Chest X-ray:
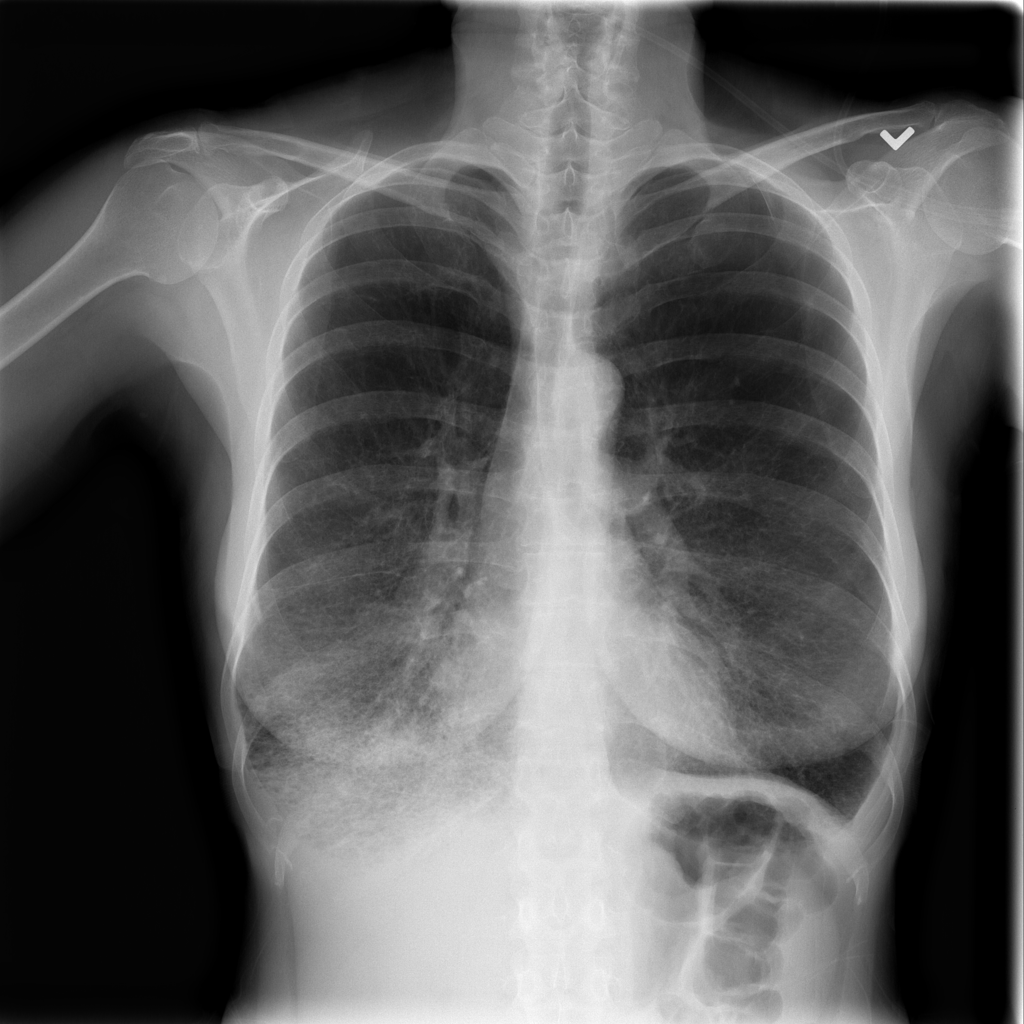
Findings: Consolidation, Effusion
No abnormal finding: no